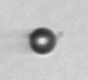
Label: bead